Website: bh-photo
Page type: billing-address
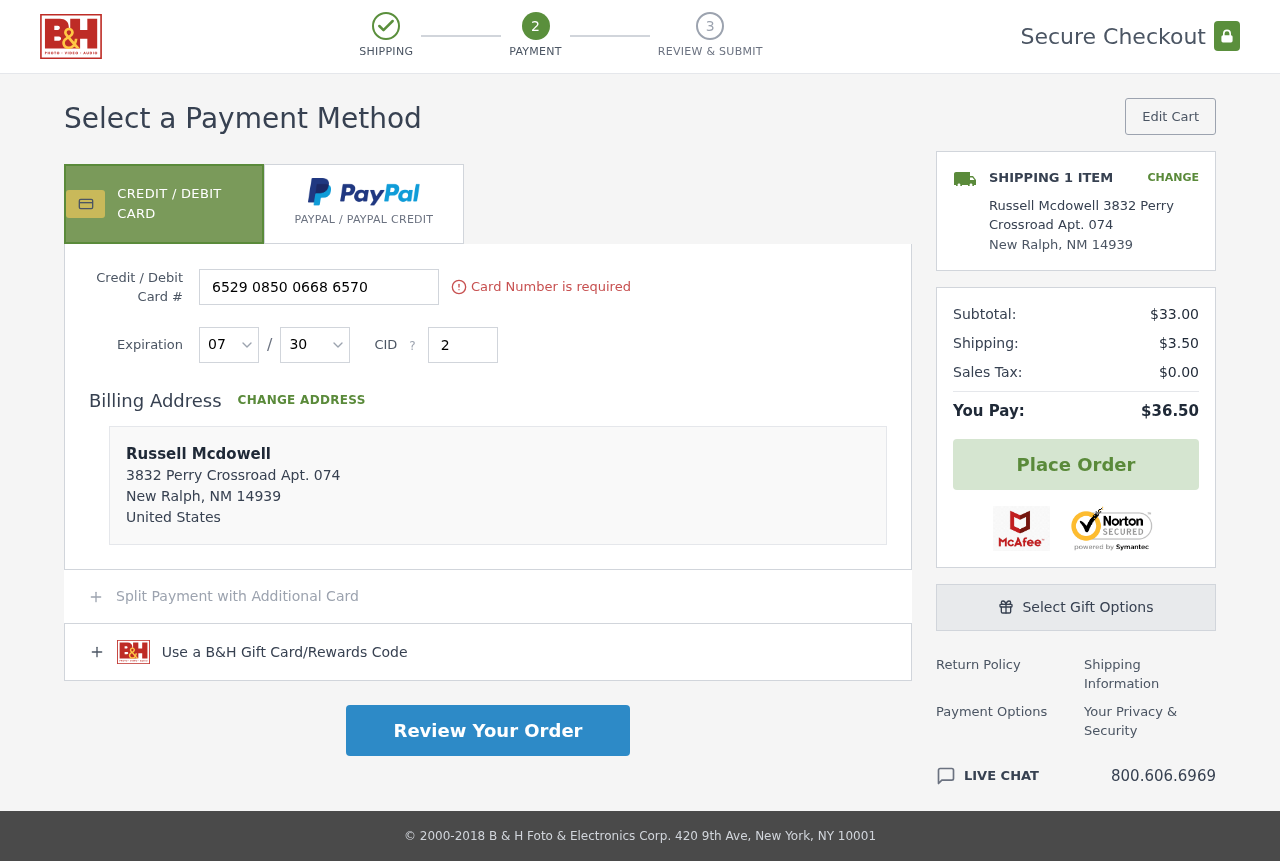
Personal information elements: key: PII_CARD_CVV
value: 253
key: PII_CARD_EXPIRY_MONTH
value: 07
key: PII_CARD_EXPIRY_YEAR
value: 30
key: PII_CARD_NUMBER
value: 6529 0850 0668 6570
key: PII_CITY
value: New Ralph
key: PII_COUNTRY
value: United States
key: PII_FULLNAME
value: Russell Mcdowell
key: PII_FULLNAME2
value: Russell Mcdowell
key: PII_POSTCODE
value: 14939
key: PII_STATE_ABBR
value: NM
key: PII_STREET
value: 3832 Perry Crossroad Apt. 074
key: PII_POSTCODE_FULL
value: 14939
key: PII_POSTCODE_NUMERIC
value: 14939
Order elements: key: ORDER_NUM_ITEMS
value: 1
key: ORDER_SUBTOTAL
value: $33.00
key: ORDER_SHIPPING_COST
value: $3.50
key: ORDER_TAX
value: $0.00
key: ORDER_TOTAL
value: $36.50